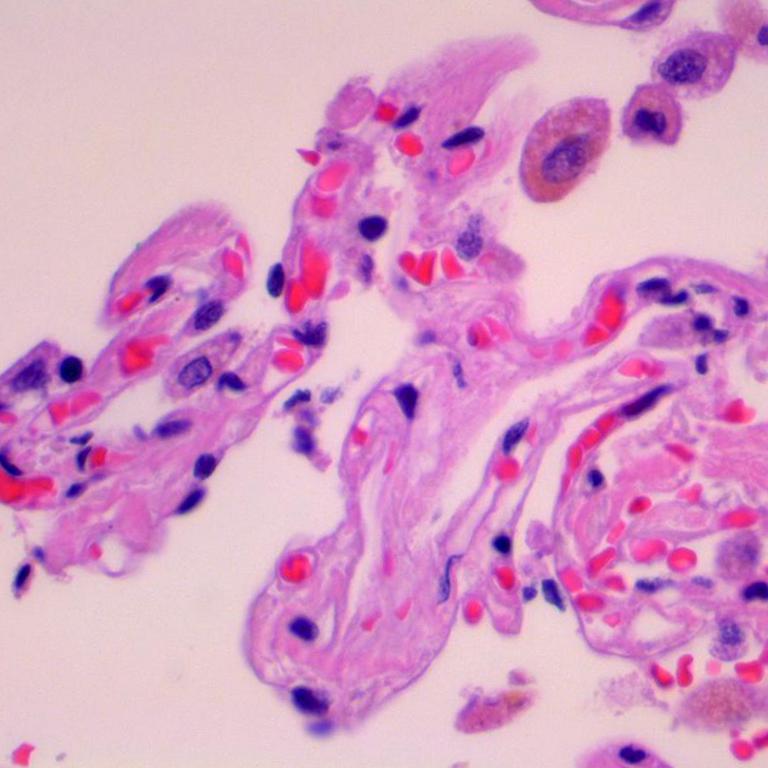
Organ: lung
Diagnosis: benign